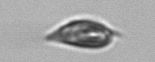
Label: Prorocentrum_triestinum